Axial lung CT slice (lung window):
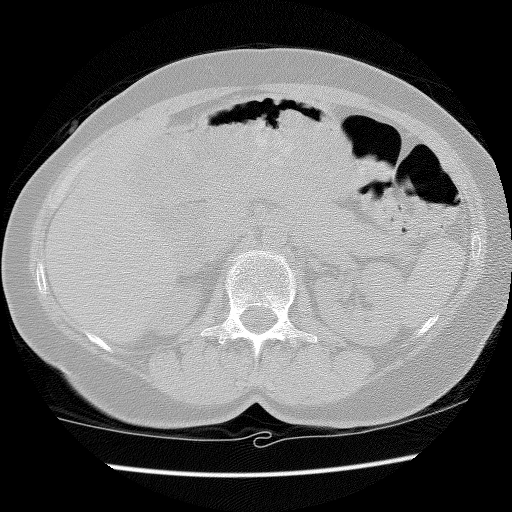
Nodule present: no